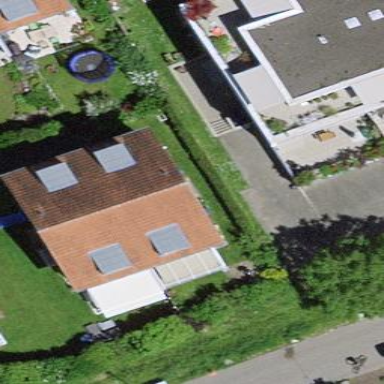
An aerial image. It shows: Simple and straightforward house.